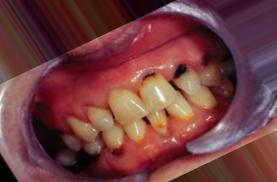
Condition: Caries